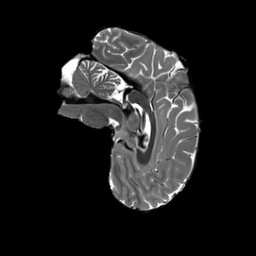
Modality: T2w
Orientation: sagittal
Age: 21
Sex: male
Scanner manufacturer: siemens
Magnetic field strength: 3 T
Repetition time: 3.2 s
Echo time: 0.566 s